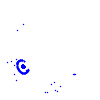
Particle: electron